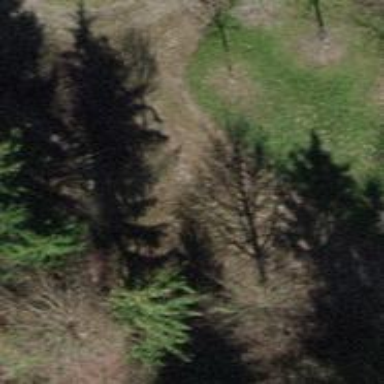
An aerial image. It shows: Path.